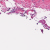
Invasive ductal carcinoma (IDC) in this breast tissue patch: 0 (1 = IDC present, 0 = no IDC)